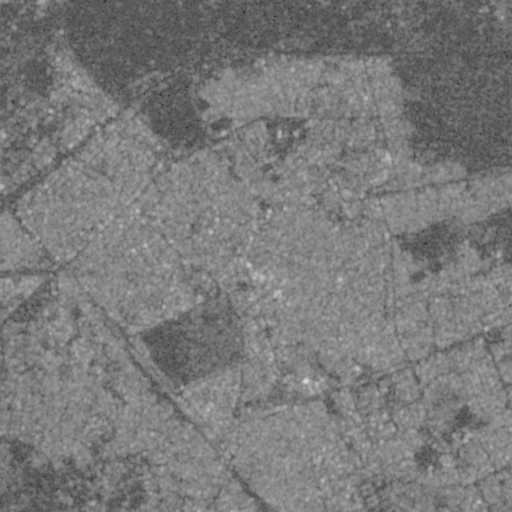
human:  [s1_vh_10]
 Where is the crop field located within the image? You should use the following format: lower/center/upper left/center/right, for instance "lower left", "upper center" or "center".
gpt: The crop field is located in the lower left of the image.
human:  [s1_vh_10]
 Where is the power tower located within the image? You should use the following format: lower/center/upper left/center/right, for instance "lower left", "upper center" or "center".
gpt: The power tower is located in the upper right of the image.
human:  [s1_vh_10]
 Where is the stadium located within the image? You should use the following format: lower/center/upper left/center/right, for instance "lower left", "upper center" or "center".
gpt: The stadium is located in the upper center of the image.
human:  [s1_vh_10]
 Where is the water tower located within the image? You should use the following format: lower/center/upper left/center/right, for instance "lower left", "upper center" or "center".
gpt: The water tower is located in the center right of the image.
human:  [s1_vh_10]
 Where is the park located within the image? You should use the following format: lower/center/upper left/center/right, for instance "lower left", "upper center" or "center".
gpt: There is no park in the image.

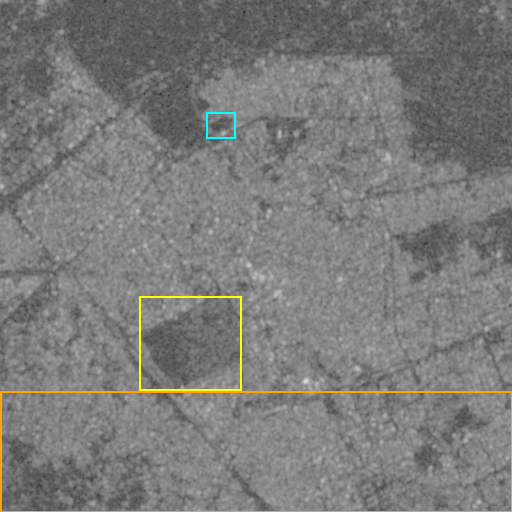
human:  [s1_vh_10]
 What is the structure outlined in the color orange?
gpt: The structure outlined in orange is a crop field.
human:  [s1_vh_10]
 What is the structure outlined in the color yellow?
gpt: The structure outlined in yellow is a park.
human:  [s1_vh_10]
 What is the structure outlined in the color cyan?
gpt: The structure outlined in cyan is a stadium.
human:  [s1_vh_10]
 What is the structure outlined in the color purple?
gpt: There is no purple outline.